Interaction volume radius: 10 \u00c5
Interaction volume height: 30 \u00c5
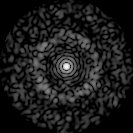
Disorder parameter: 0.8284